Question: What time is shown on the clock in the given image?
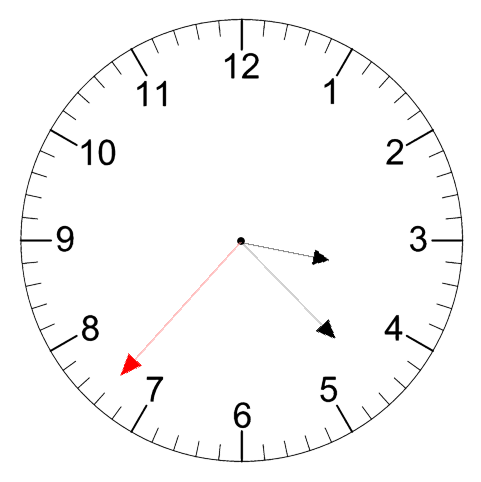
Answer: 03:22:37